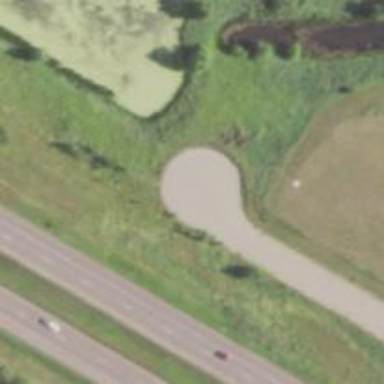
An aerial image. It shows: Turning loop on the road.